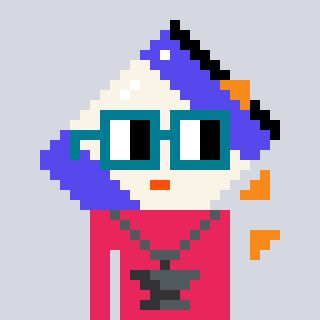
a pixel art character with square dark green glasses, a chips-shaped head and a redpinkish-colored body on a cool background